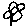
Label: flower